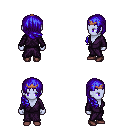
a pixel art fantasy rpg character, female body template, dark elf, purple skin, purple robe, white pants, blue right-swept hairstyle, bronze tiara, maroon shoes, four views (front, back, left, right), 2x2 character sprite sheet, small pixel art, hard edges, no anti-aliasing